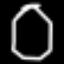
Label: octagon